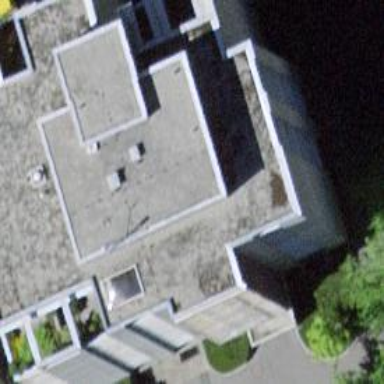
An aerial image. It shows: Image showing building with apartments.